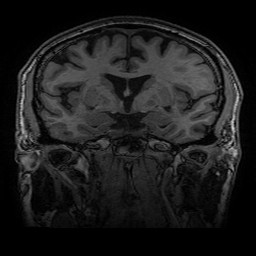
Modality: T1w
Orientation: sagittal
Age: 68
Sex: male
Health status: healthy
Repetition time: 2.53 s
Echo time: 0.0034 s